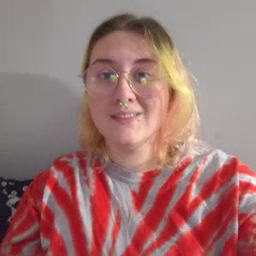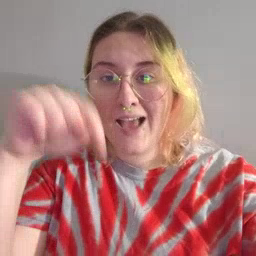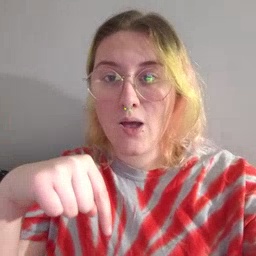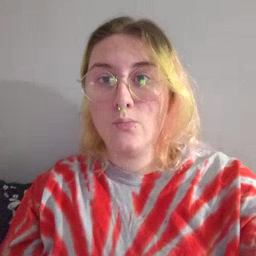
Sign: down